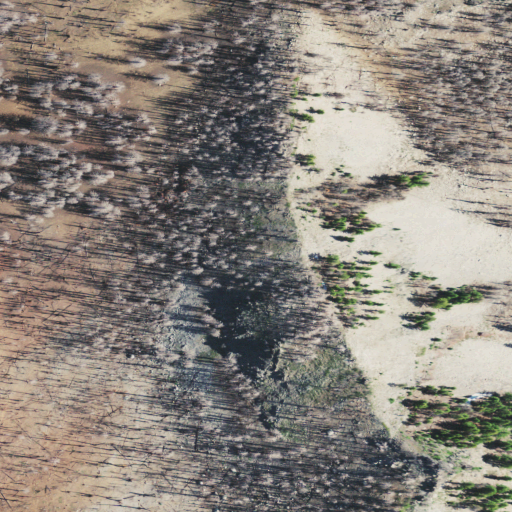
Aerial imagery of mountain in Oregon named Tom Mountain containing grassland, evergreen forest, barren land, and shrub